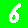
Digit: 6